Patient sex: M
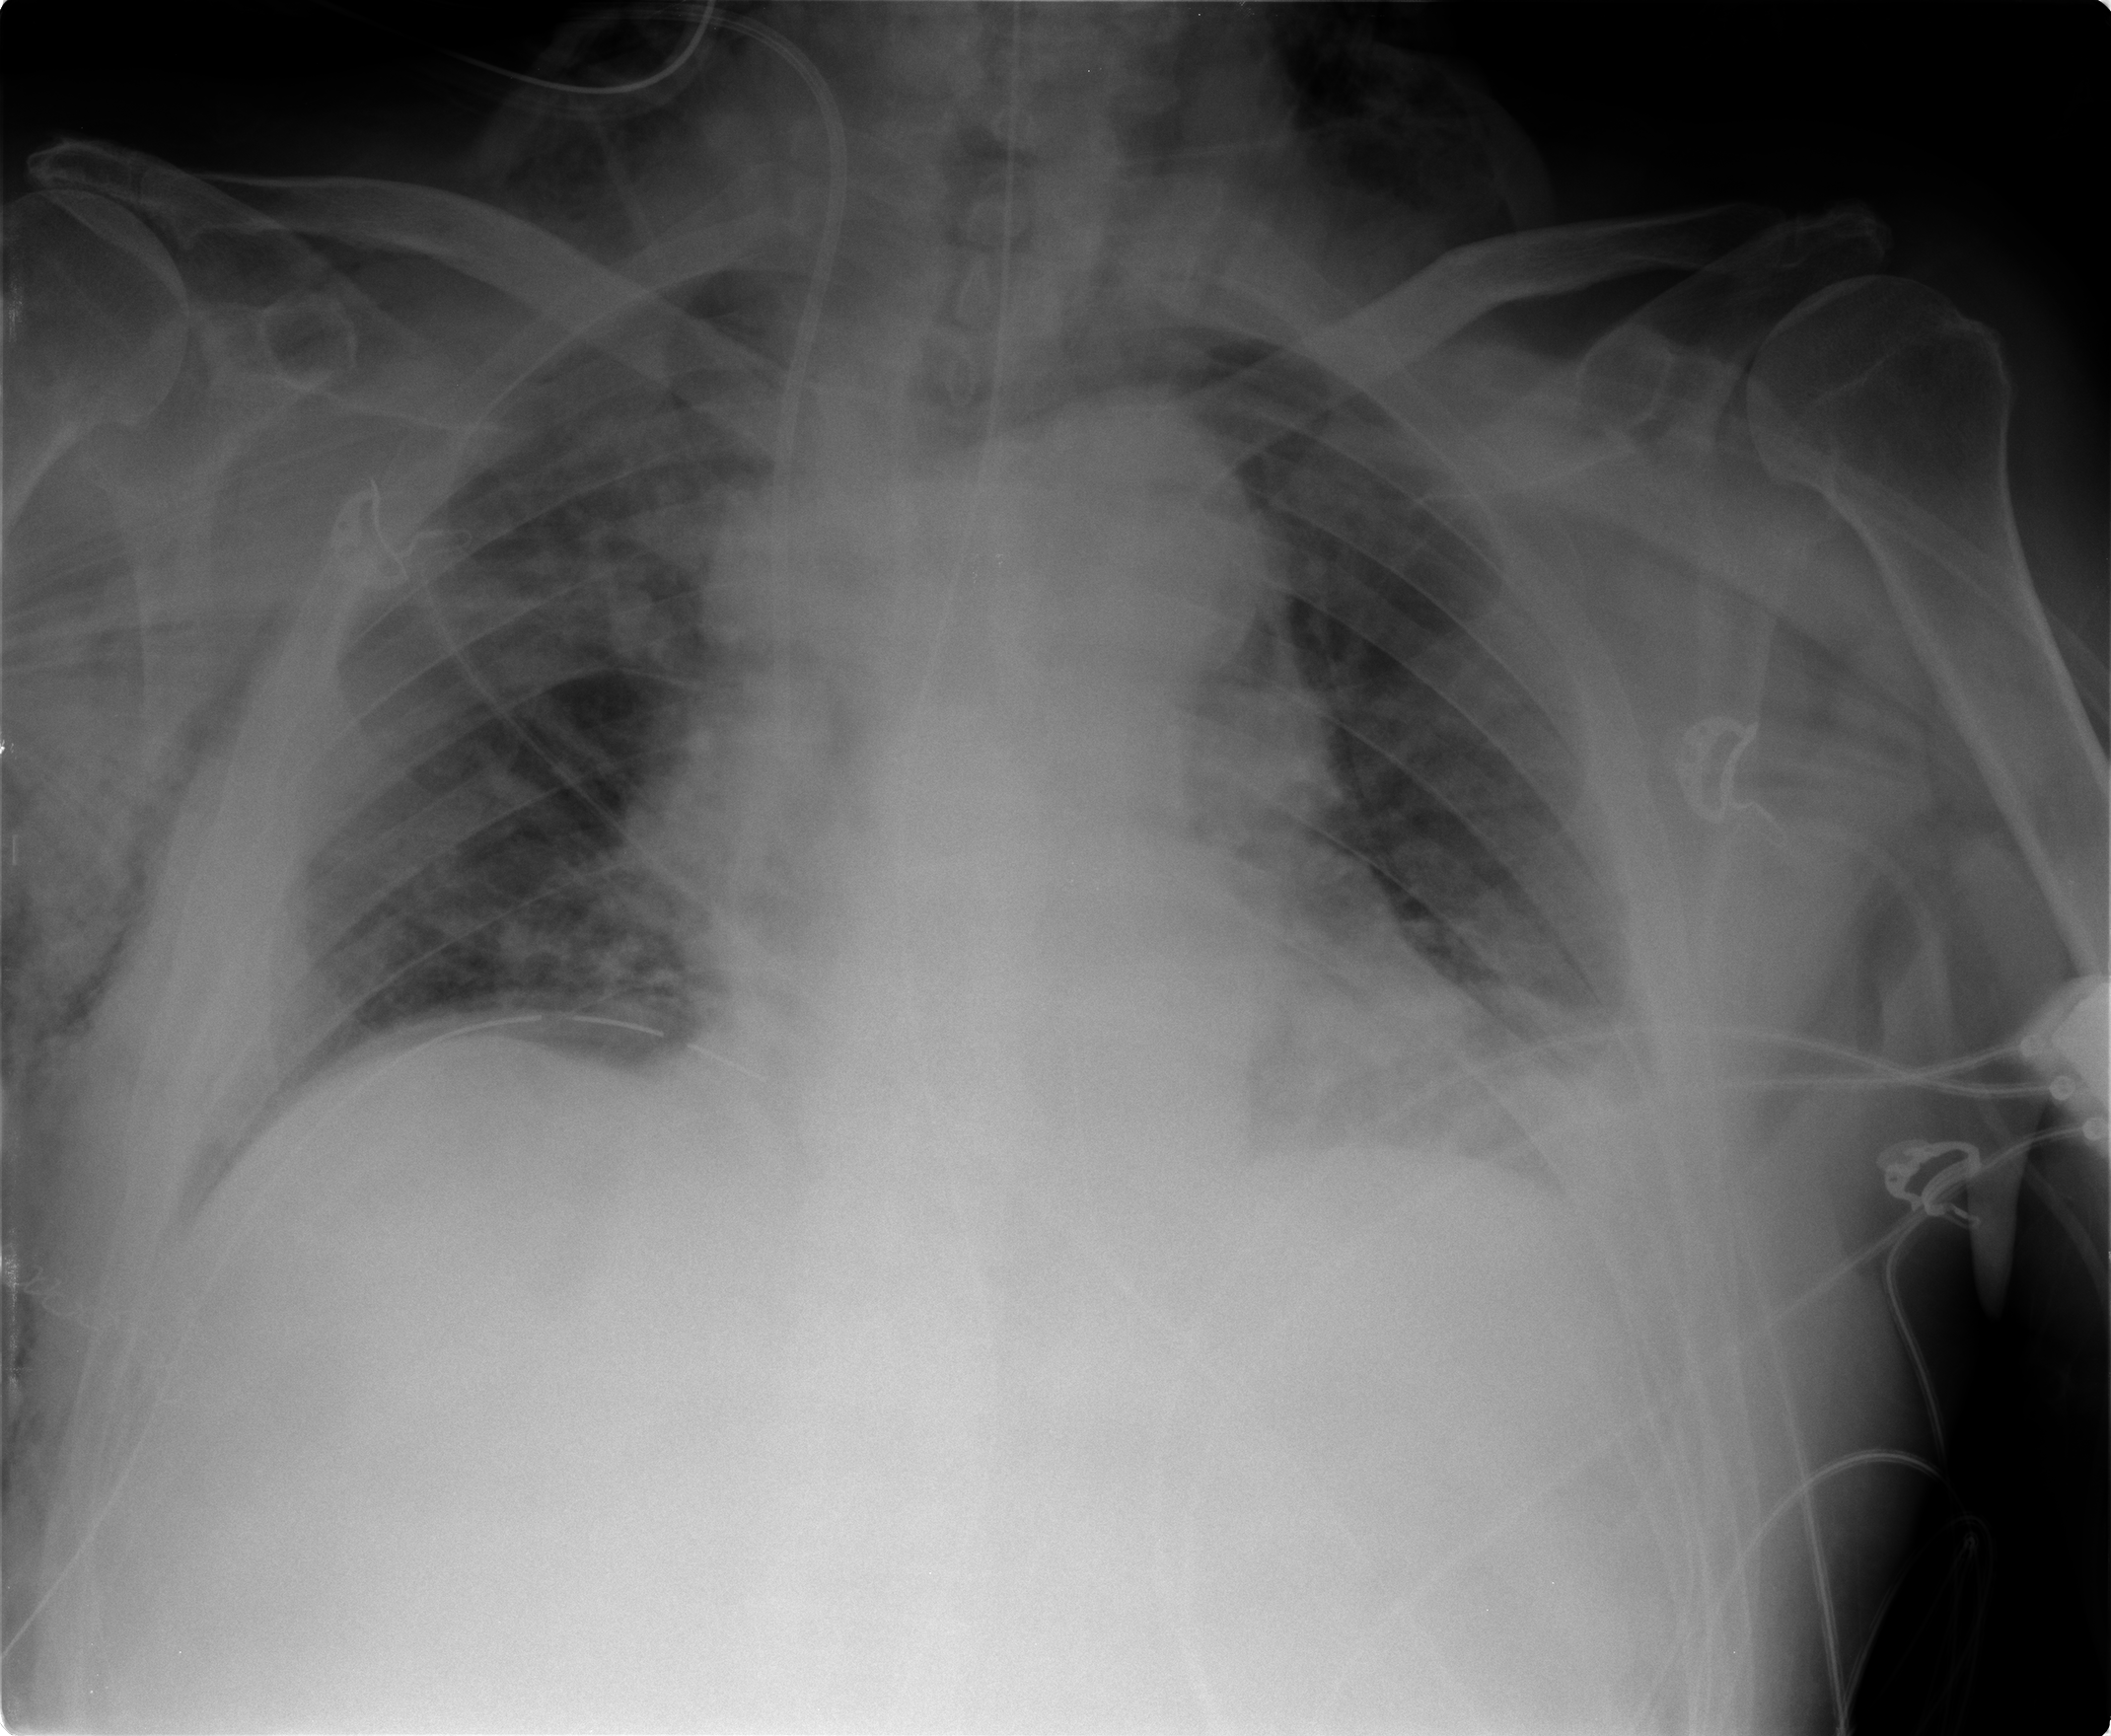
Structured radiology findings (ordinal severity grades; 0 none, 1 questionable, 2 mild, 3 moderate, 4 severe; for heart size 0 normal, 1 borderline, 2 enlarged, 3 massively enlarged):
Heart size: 2
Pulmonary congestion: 2
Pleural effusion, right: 0
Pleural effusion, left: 2
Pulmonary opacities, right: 0
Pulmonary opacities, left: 0
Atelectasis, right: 2
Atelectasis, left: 2